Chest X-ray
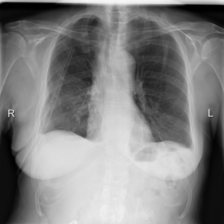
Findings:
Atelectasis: negative
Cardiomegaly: negative
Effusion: negative
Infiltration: negative
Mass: negative
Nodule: negative
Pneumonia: negative
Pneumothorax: positive
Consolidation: negative
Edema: negative
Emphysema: negative
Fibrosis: negative
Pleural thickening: negative
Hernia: negative